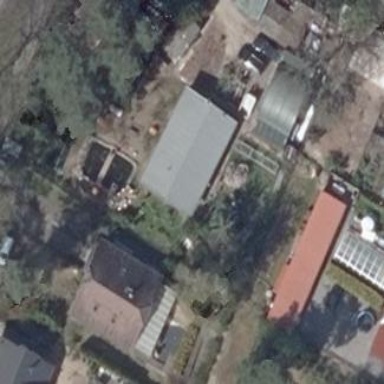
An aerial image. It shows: Detached building.